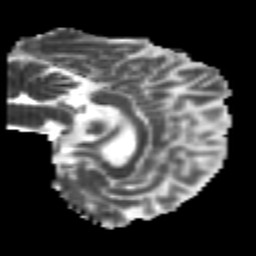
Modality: MD
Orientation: sagittal
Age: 21
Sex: male
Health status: healthy
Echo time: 0.074 s